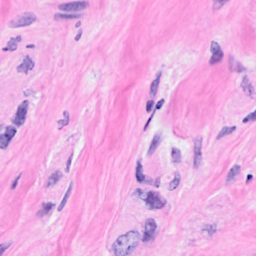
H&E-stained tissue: Breast